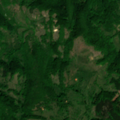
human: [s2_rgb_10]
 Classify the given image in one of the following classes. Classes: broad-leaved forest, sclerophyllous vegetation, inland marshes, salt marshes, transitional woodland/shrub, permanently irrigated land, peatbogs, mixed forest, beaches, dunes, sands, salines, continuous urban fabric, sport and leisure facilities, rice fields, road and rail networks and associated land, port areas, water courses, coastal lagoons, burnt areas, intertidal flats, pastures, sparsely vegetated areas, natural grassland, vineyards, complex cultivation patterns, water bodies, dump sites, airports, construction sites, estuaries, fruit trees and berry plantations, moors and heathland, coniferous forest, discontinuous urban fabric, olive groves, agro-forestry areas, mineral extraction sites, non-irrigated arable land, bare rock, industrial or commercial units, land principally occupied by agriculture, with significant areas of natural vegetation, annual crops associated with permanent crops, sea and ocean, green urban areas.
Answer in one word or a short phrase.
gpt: broad-leaved forest, natural grassland, transitional woodland/shrub